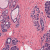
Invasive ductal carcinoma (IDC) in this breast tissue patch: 0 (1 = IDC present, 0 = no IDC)